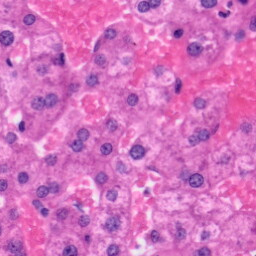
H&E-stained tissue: Liver